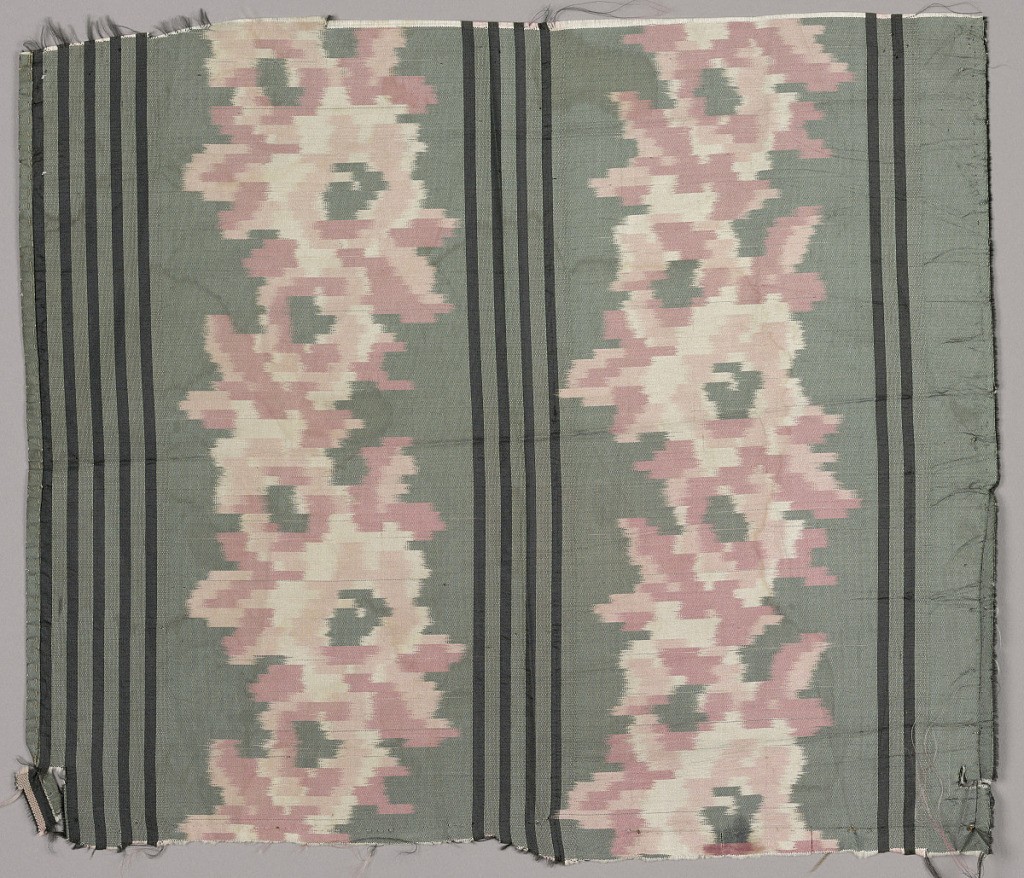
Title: Textile
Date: ca. 1840
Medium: silk Technique: warp printed
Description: Chiné silk fragment with narrow black stripes between two vertical columns of pinkish flowers on a gray ground.